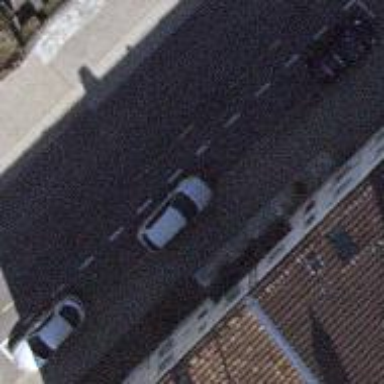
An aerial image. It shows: Street-side parking available in parallel orientation.